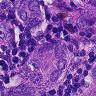
Metastatic tissue present: yes